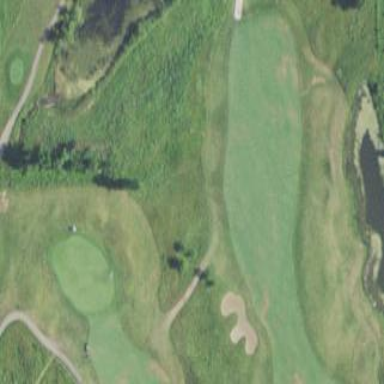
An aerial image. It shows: Rough area on grassy golf course.